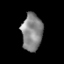
Tissue: prostate
Cell type: T cells
Senescence score: 0.2871
Nuclear area (px): 749
Mean DAPI intensity: 134.547